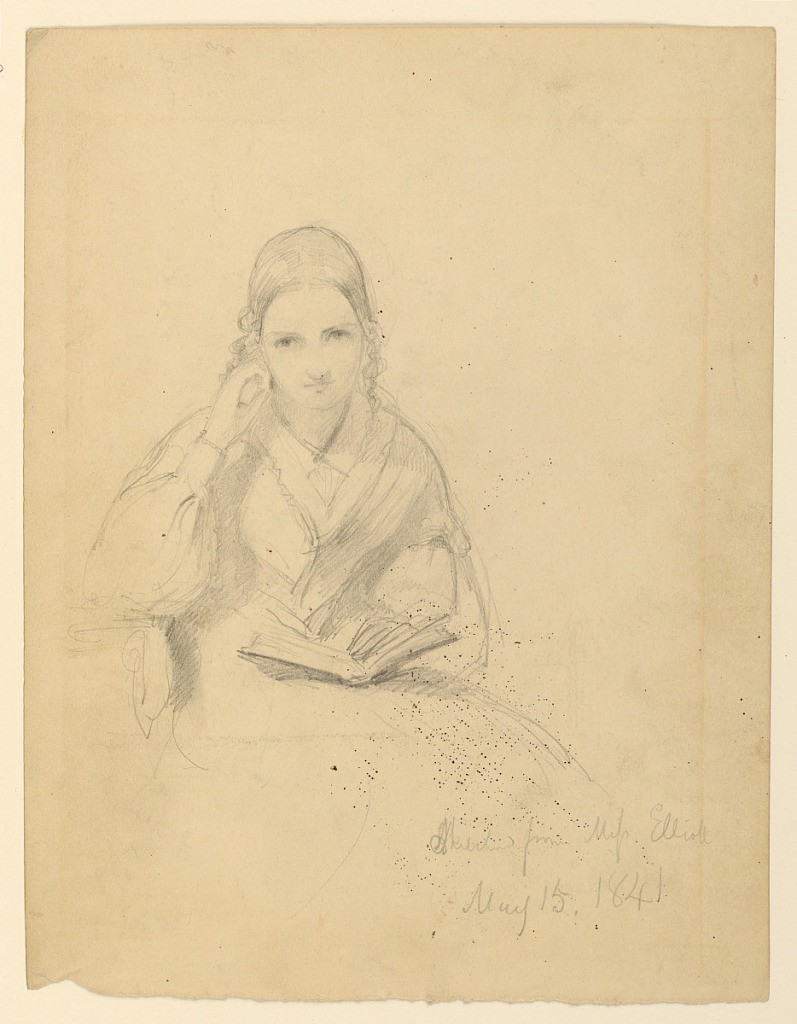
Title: Portrait Study of Miss Elliott
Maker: Daniel Huntington, American, 1816–1906
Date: May 15, 1841
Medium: Graphite on off-white wove paper
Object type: Drawing
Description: Half-length study of a woman seated by a table, facing frontally. Her right hand is to her cheek, and her left hand holds a book in her lap.